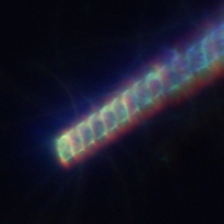
Taxon: Chaetoceros
Group: Diatoms